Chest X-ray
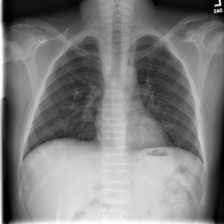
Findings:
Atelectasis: negative
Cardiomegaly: negative
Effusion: negative
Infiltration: negative
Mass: negative
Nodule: negative
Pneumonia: negative
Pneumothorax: negative
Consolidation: negative
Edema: negative
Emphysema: negative
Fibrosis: negative
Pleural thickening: negative
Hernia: negative